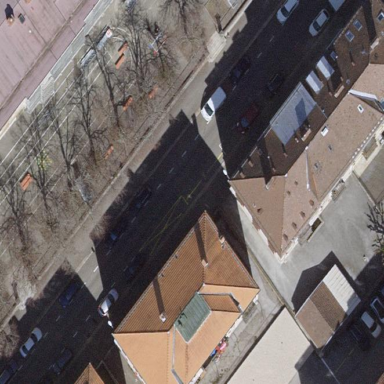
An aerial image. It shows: Parking available on the street side with parallel orientation.